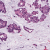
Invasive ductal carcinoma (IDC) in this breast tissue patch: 1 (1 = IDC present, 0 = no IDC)